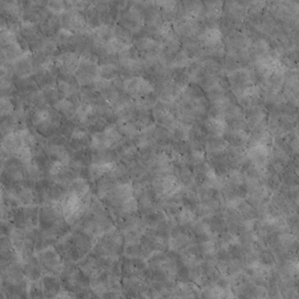
Label: non_frost